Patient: sex F, age 48
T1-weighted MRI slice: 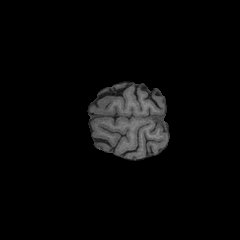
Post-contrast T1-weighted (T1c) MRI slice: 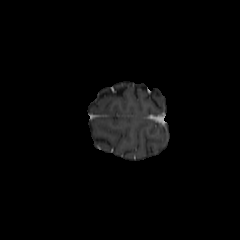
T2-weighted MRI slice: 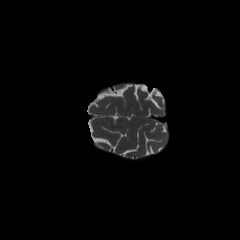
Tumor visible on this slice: no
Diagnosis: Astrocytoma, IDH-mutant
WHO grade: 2